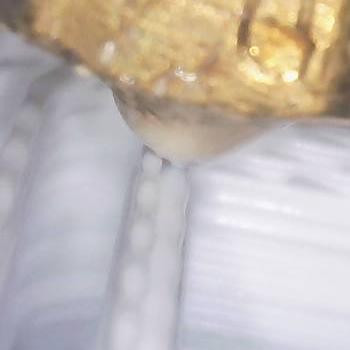
Flow rate: 33%